Question: Currently I send my mail using PHPMailer using <URL>.
My email is sent successfully and goes into my gmail/hotmail inbox.
I clicked and open but had no idea why the chart on my Outbound Activity didn't show I had open/click the email. Is it needed to be wait few days only the data reflected on my graph?
I also checked my settings on Mandrill, I did track the open/click email on my settings.

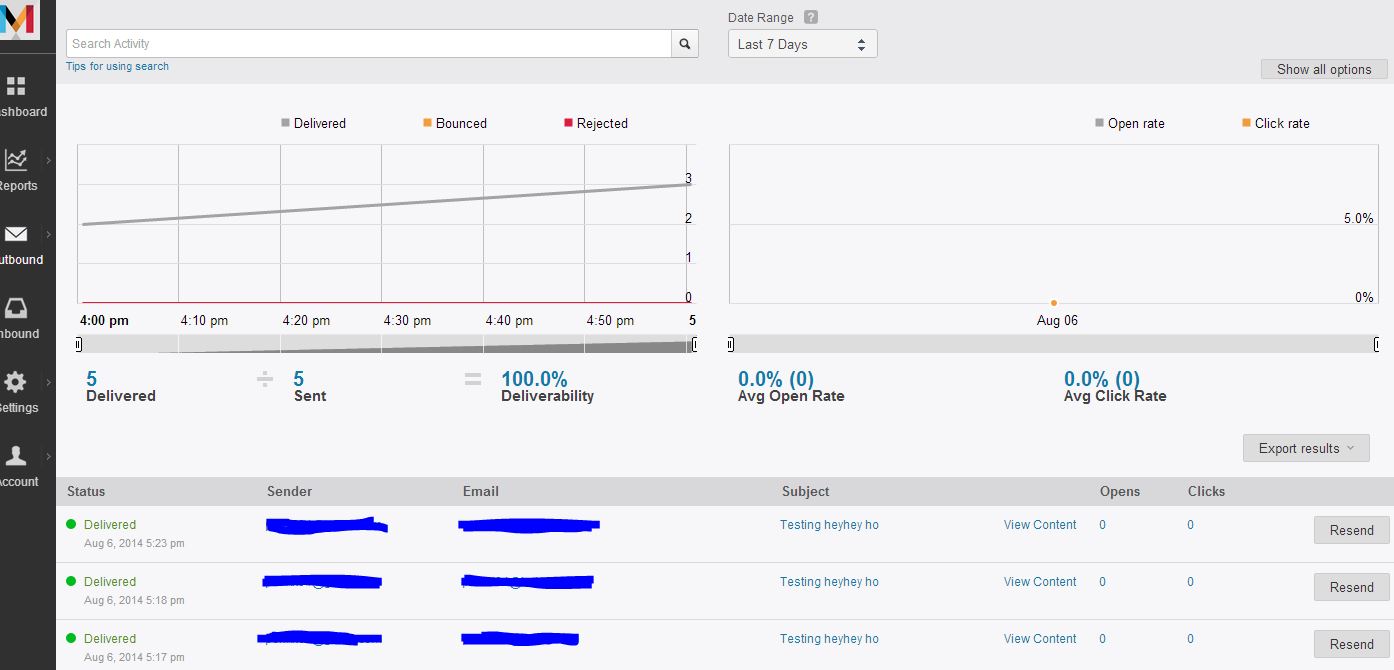
Answer: Opens and clicks are tracked when they happen, but the stats don't update in real-time. Mandrill queues the open or click event, processes it for the specific email, and then adds the open or click to the message index for your account. That typically happens within a few minutes, though can sometimes take longer, depending on other factors such as load on the system. We always prioritize sending over things like opens and clicks so that open and click tracking doesn't slow down delivery of messages.